Question: I have had to read in values from an excel file before, but it was a Excel comma separated file. This time I have an excel file with a graph and two tables. I only want to read in the values in one column of a specific table. Here is a picture of the layout of the excel file. I would like to read in the column marked "Amount" in the bottom table marked by a red arrow. I do not want to read in the total of all the amounts below it.

When I was reading in all values from a excel comma separated file I used this code. Initializations and unnecessary logic have been removed to only show the relevent code to this question.
'''
Set objconnection = CreateObject("ADODB.connection")
Set objRecordset = CreateObject("ADODB.recordset")
objconnection.Open "Provider=Microsoft.Jet.OLEDB.4.0;Data Source=" & strpathtotextfile & ";Extended Properties=""Text;HDR=YES;FMT=Delimited"""
objRecordset.Open "SELECT * FROM [" & ThisFileName & "]", objconnection, adOpenStatic, adLockOptimistic, adCmdText 'select all text lines from the file
Do While Not objRecordset.EOF 'read lines until end of file
'Clear out all the local objects so prior values aren't left there'
SampleName = ""
DateTimeAcquired = ""
Analyte = ""
Concentration = ""
'reads in each value according to column name and save to variable'
SampleName = objRecordset.Fields("Sample Name").Value
DateTimeAcquired = objRecordset.Fields("Date and Time Acquired").Value
Analyte = objRecordset.Fields("Element Full Name").Value
Concentration = objRecordset.Fields("Concentration").Value
'other logic'
objRecordset.MoveNext
Loop
'''
Is there something similar I can do for the excel file I am currently trying to import? Is there a way to only import that one column?
UPDATE: the excel files are always in the same layout as in I am always retrieving information from slots 29G-34G.
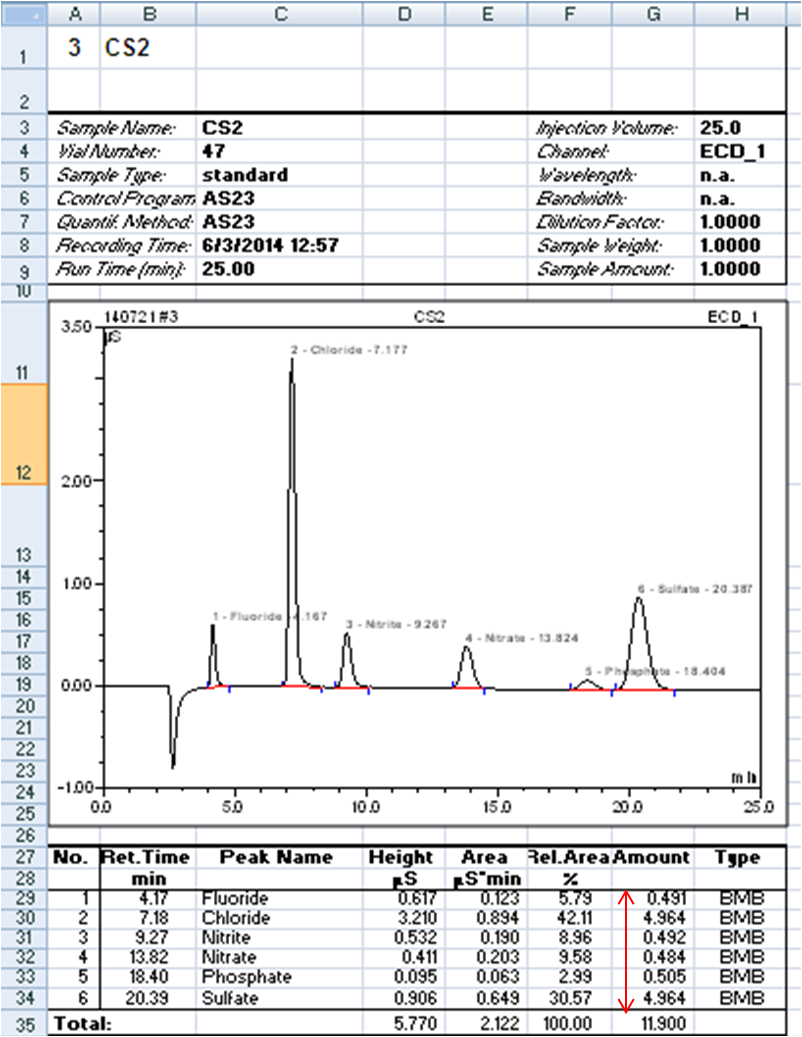
Answer: You'll need to adjust the file path and sheet name, but something like this should work:
'''
Sub Tester()
Dim cn As New ADODB.Connection
Dim rs As ADODB.Recordset
cn.Open "Provider=Microsoft.ACE.OLEDB.12.0;" & _
"Data Source=C:\Users\thisuser\Desktop\test.xlsx;" & _
"Extended Properties=""Excel 12.0 Xml;HDR=NO"""
Set rs = cn.Execute("select * from [Sheet1$G29:G34]")
Do While Not rs.EOF
Debug.Print rs(0).Value
rs.MoveNext
Loop
End Sub
'''